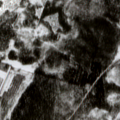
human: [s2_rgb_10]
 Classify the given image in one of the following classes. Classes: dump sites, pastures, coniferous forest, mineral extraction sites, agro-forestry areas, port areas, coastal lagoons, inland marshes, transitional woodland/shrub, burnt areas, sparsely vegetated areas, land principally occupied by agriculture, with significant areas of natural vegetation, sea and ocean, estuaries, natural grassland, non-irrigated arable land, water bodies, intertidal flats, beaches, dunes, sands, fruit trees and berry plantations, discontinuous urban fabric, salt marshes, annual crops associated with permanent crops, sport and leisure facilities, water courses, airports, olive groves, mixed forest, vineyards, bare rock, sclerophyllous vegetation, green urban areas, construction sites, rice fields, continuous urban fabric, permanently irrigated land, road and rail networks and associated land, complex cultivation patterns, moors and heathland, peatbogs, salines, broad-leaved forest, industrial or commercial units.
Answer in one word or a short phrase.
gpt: coniferous forest, mixed forest, transitional woodland/shrub